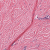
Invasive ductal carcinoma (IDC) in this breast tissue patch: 0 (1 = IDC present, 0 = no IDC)